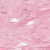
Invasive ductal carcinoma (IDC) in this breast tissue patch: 0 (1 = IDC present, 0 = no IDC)